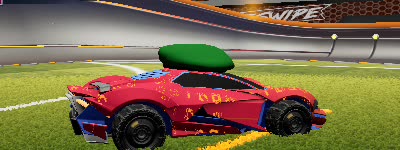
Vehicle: werewolf